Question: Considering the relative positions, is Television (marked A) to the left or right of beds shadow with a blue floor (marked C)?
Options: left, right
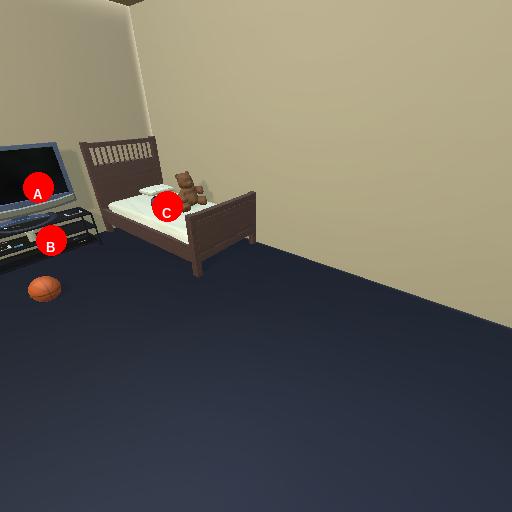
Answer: left